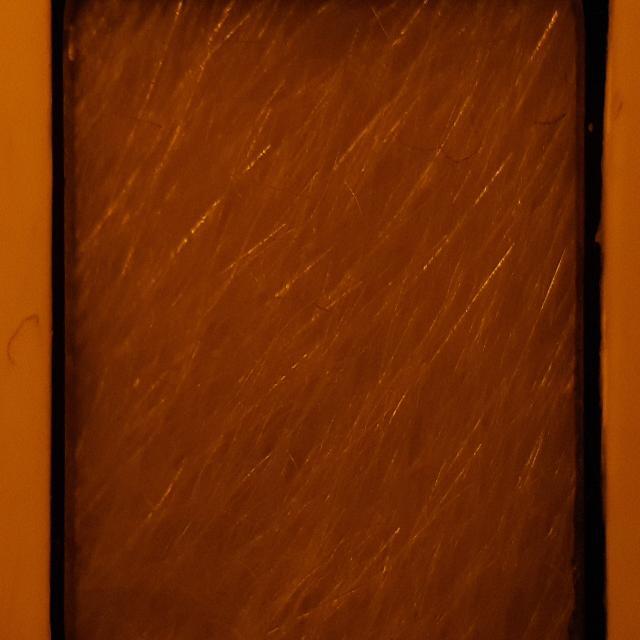
Healthy canine skin — no visible lesions, inflammation, or abnormalities. The skin and coat appear normal.